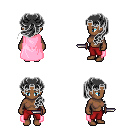
a pixel art fantasy rpg character, female body template, human, dark skin, pink cape, red pants, gray princess hairstyle, dagger, four views (front, back, left, right), 2x2 character sprite sheet, small pixel art, hard edges, no anti-aliasing